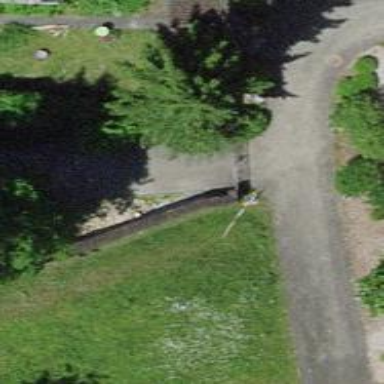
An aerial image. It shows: Gate.